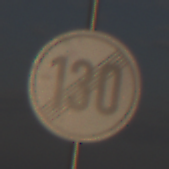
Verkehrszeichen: EndeGeschwindigkeit130
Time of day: SunriseSunset
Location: Outdoor (Nature)
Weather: PartlyCloudy
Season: NotSpecified
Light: Natural